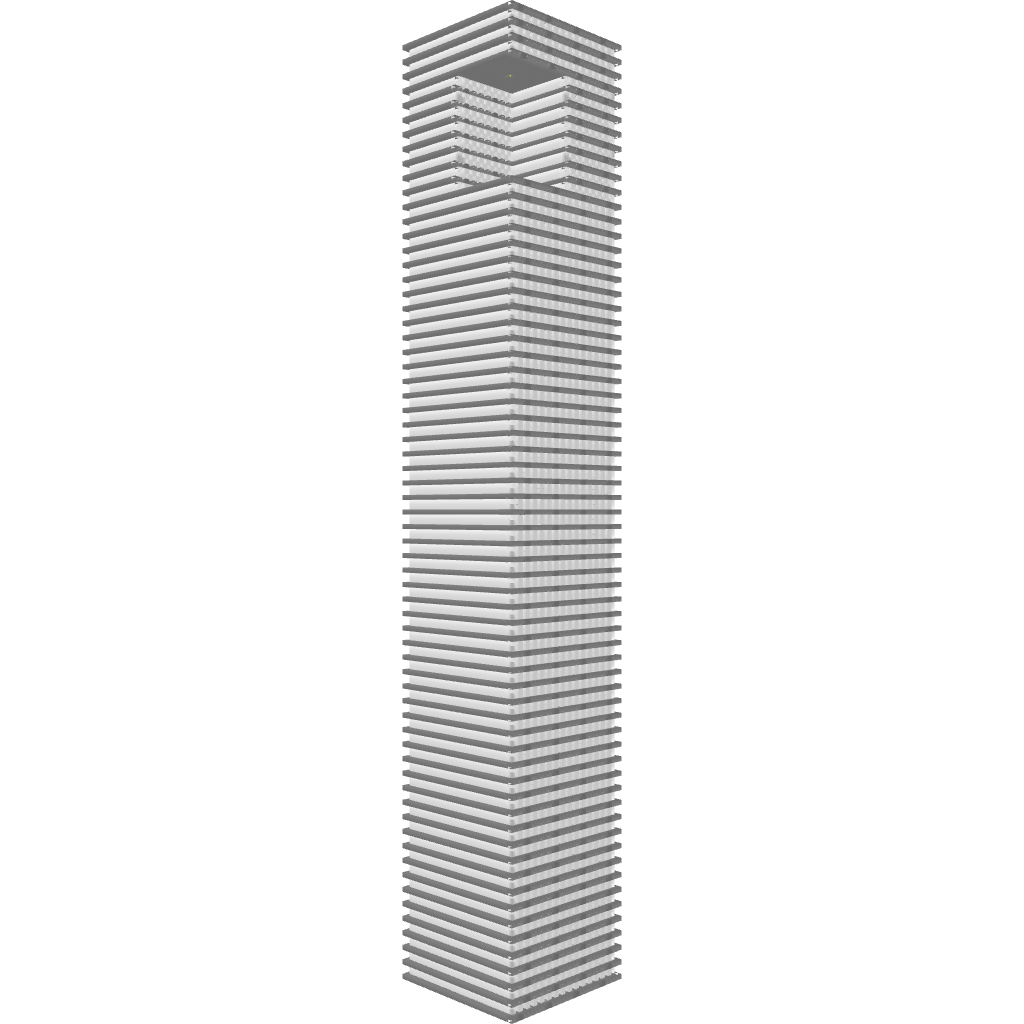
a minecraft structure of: Brickell CityCentre bad low quality